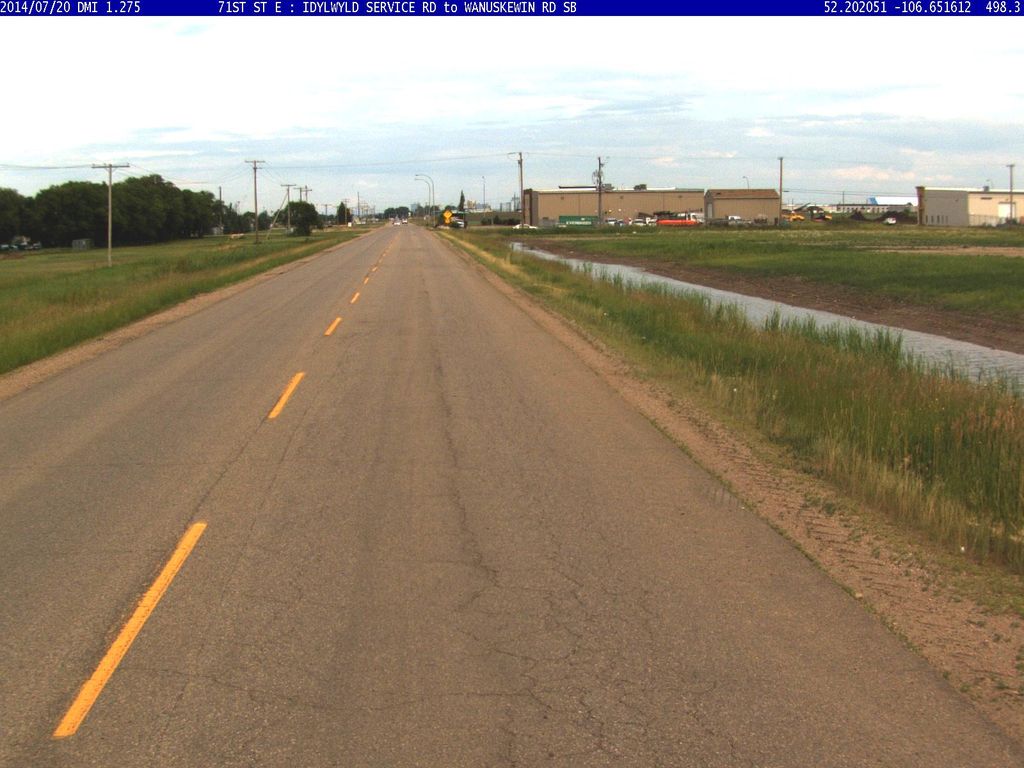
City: saskatoon